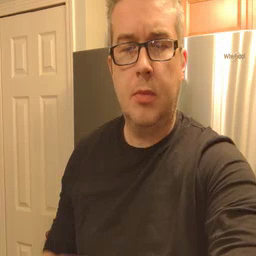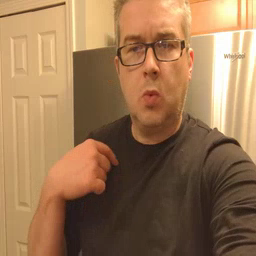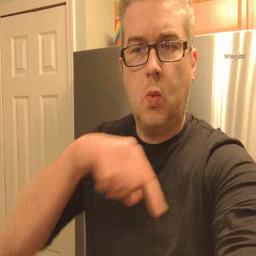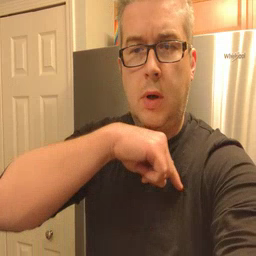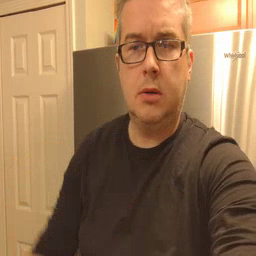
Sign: weus